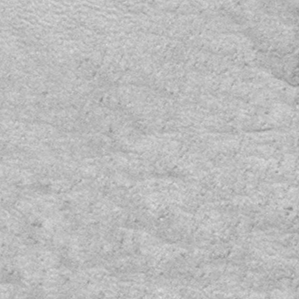
Label: frost